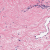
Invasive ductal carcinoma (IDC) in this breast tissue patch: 0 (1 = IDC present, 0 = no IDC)